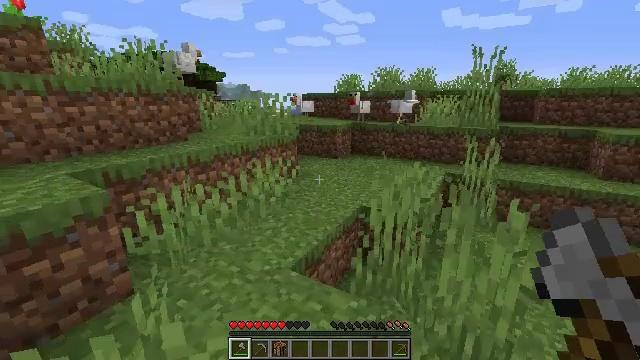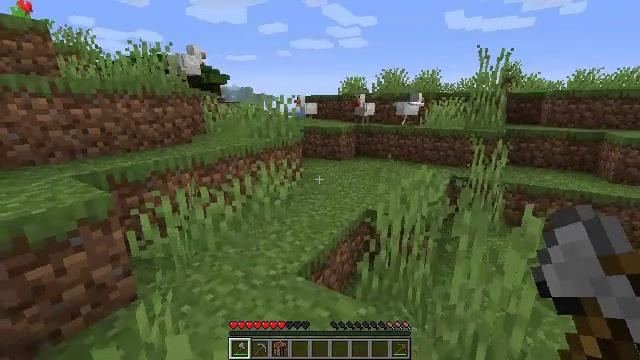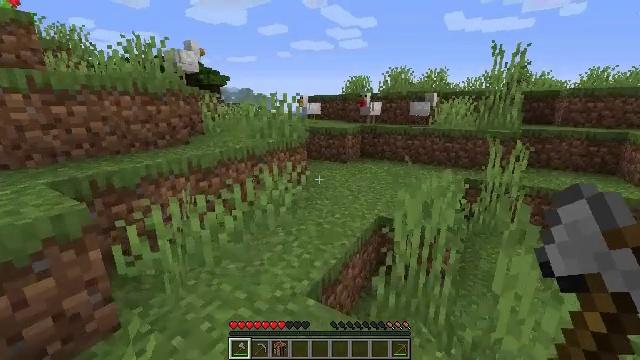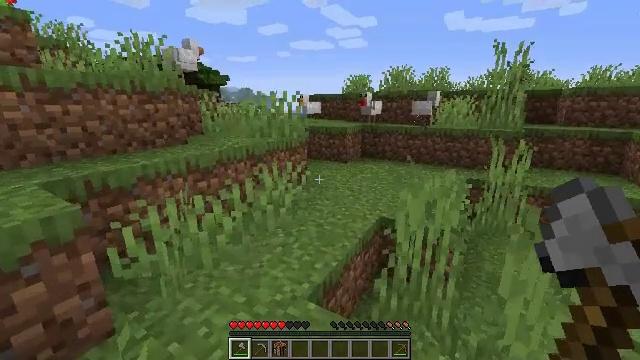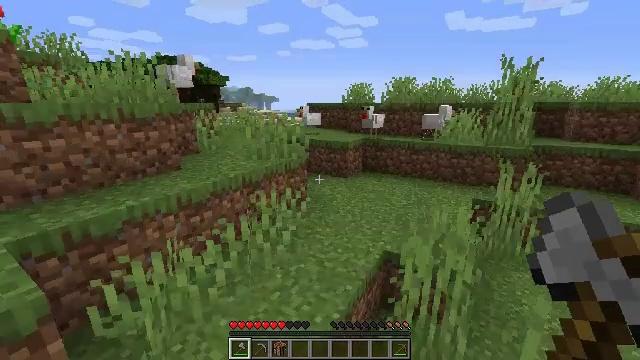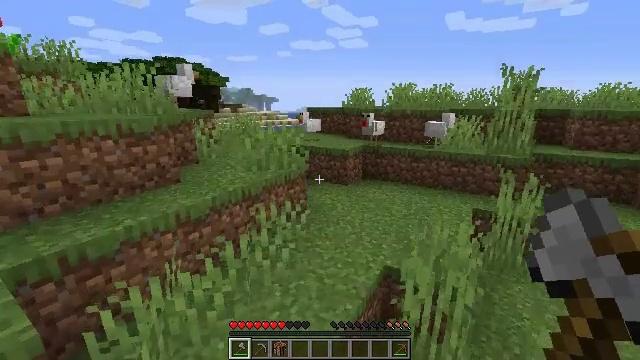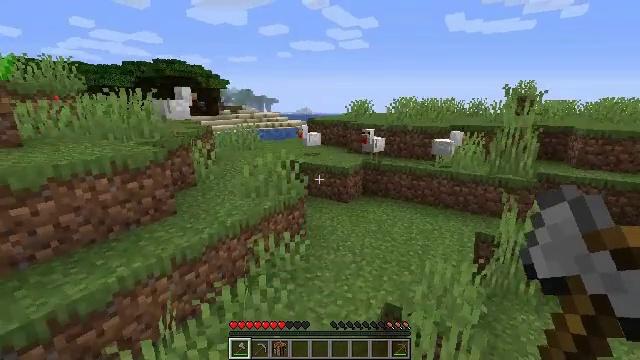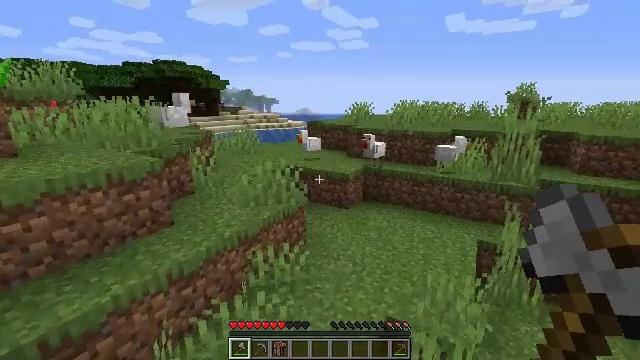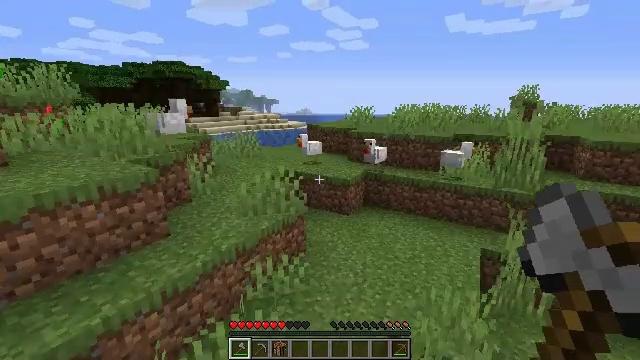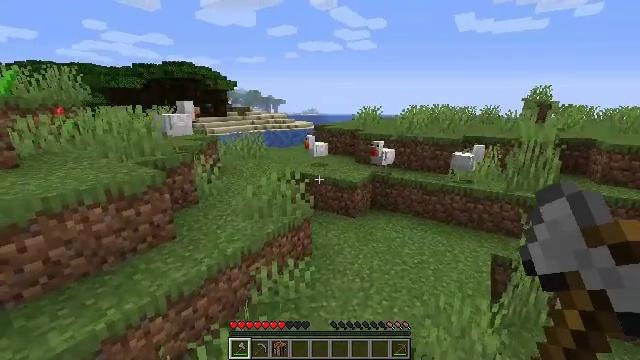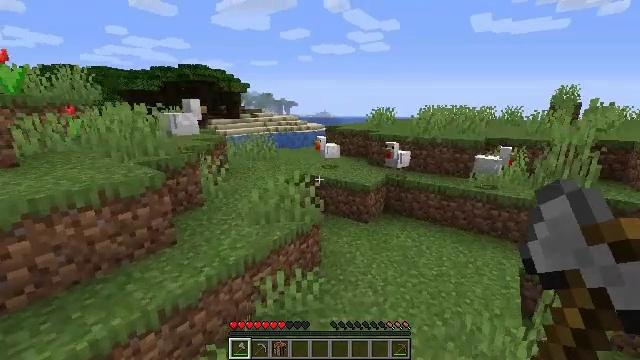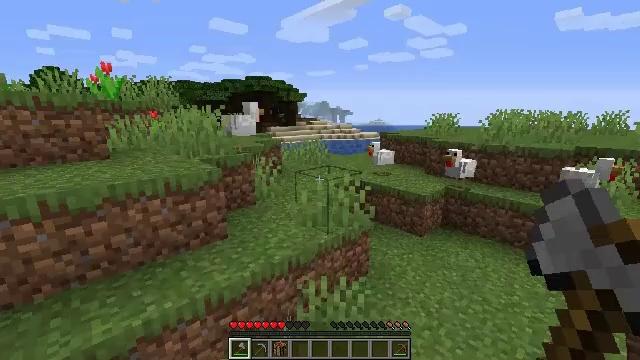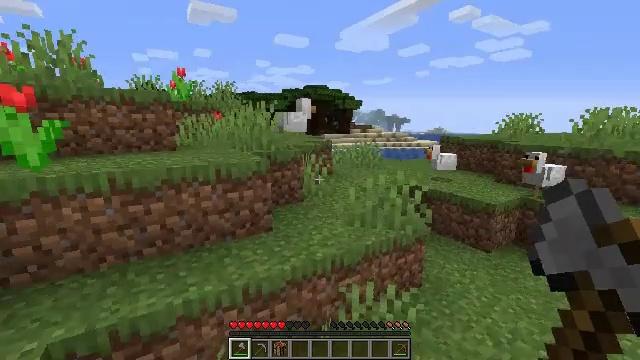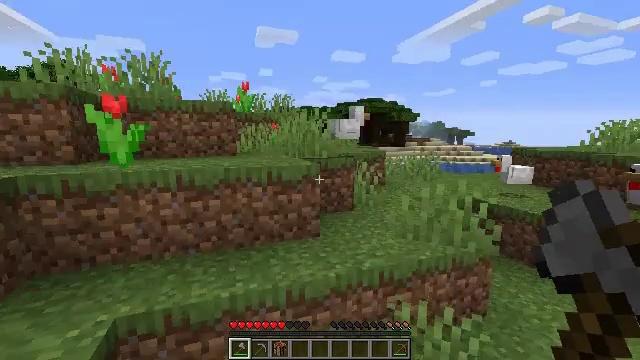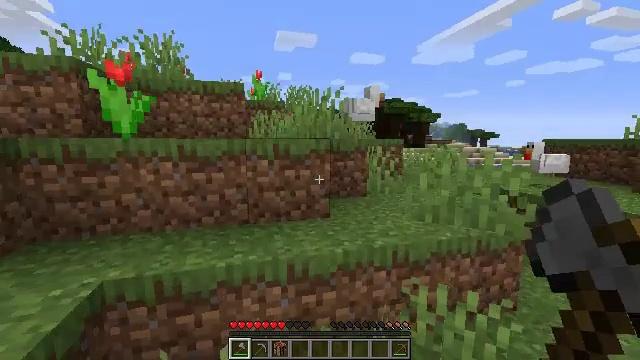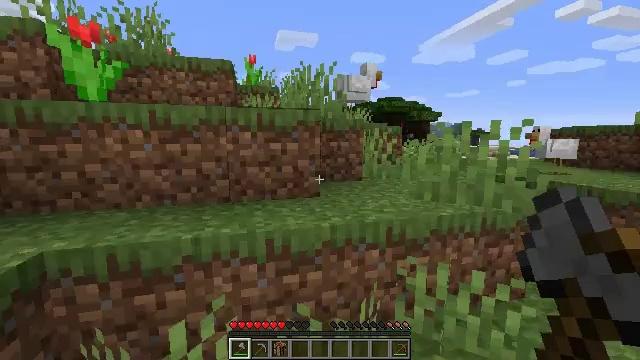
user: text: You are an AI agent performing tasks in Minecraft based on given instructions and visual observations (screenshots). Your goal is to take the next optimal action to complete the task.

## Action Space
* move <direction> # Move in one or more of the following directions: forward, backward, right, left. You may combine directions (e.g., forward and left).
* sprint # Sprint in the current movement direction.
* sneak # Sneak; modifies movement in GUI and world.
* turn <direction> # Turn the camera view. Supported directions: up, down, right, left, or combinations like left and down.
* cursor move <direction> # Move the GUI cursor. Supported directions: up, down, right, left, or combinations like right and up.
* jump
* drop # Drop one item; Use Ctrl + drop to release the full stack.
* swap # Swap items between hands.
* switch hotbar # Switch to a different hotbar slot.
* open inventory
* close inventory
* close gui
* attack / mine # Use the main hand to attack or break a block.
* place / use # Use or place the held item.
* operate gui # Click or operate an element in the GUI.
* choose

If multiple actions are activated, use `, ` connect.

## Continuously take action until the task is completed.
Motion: motion action
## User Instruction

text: Mine seagrass underwater.
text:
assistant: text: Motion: move forward
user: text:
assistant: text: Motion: move forward
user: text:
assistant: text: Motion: move forward
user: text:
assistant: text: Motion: move forward, jump
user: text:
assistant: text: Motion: move forward, jump
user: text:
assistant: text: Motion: move forward, jump
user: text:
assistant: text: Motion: move forward, jump
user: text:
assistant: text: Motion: move forward, jump
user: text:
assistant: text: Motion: move forward, turn left
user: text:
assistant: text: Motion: move forward, turn left
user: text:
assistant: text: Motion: move forward, turn left and up
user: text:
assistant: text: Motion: move forward, turn left and up
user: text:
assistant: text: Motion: move forward, turn left and up
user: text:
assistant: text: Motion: move forward, turn left
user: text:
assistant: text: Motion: move forward
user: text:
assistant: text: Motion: move forward
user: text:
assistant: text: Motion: move forward
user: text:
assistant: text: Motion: move forward
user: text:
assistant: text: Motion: move forward
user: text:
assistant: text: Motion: move forward
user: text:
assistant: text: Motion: move forward
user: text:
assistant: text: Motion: move forward, jump
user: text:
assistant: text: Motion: move forward, jump
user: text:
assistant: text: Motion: move forward, jump
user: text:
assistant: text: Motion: move forward and move right, turn left and down, jump
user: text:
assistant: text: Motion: move forward and move right, turn left and down, jump
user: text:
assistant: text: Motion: move forward and move right, jump
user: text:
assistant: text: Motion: move forward and move right, jump
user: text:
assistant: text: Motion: move forward and move right, jump
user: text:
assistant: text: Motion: move forward, jump